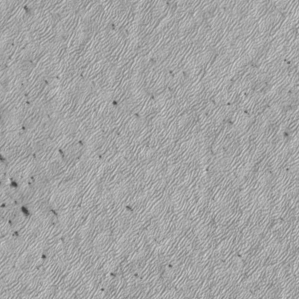
Label: frost